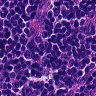
Metastatic tissue present: no